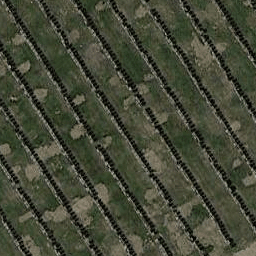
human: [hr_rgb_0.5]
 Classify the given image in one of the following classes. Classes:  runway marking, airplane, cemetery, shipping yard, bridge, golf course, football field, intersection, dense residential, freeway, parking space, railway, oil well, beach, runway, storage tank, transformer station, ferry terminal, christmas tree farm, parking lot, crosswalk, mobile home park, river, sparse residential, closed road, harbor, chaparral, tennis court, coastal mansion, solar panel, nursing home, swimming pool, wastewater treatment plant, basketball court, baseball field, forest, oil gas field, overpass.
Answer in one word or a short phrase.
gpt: cemetery